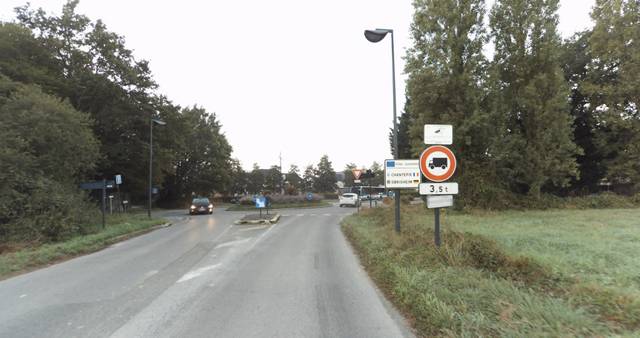
Region: France
Coordinates: 48.094, -1.607